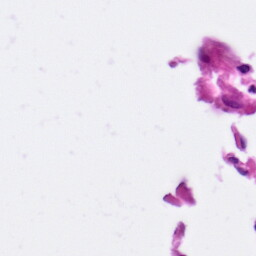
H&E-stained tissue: Pancreatic